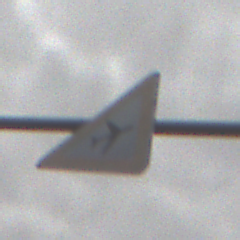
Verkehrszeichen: FlugbetriebLinks
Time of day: Midday
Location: Outdoor (Nature)
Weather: PartlyCloudy
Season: NotSpecified
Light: Natural